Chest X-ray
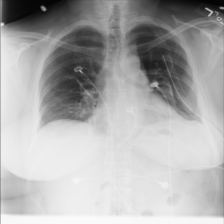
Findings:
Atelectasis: positive
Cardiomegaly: negative
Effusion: negative
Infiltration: negative
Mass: negative
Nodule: negative
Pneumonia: negative
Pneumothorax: negative
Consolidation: negative
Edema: negative
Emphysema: negative
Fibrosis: negative
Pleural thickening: negative
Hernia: negative